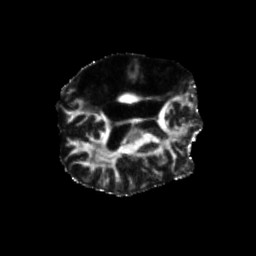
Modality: FA
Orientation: axial
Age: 49
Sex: male
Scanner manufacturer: siemens
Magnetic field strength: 3 T
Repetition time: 5.25 s
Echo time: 0.08 s